Question: see this <URL> first hand!.
What i have is a div with a string. Now whenever i 'hover' the '.dots' it makes its text inside 'bolder' which increases its 'length' or 'size' . I want something like if the text size increases then it should not dissapear like 'overflow:hidden' but show appear followed by '3 dots'. for example look at this image........

since the name is too long it appears followed be 'dots'. How can i possibly do that ?
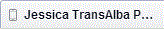
Answer: It's a very easy solution.
Just add this to your .dots css :
'''
white-space: nowrap;
text-overflow: ellipsis;
'''
So your css looks like this:
'''
.dots {
height:20px;
width:150px;
background:#fff;
border:1px solid #DDD;
color:#333;
overflow:hidden;
padding:2px;
white-space: nowrap;
text-overflow: ellipsis;
}
'''
See the <URL> i made.